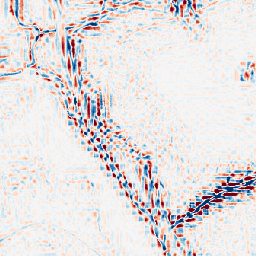
Category: wavelet
Decomposition family: wavelet_reverse_biorthogonal
Decomposition parameters: wavelet: rbio3.5
level: 3
Upsampling method: regularized
Upsampling parameters: scale: 4
lambda_reg: 0.01
Upsampling scale: 4